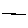
Label: line